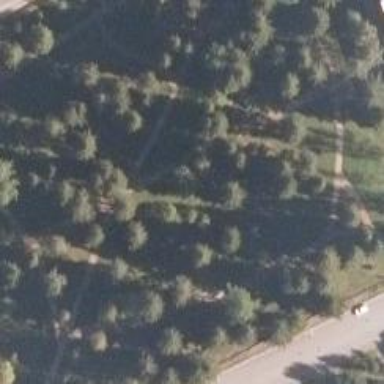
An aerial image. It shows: Cemetery.